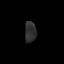
Tissue: prostate
Cell type: Myeloid cells
Senescence score: 0.326
Nuclear area (px): 238
Mean DAPI intensity: 46.735